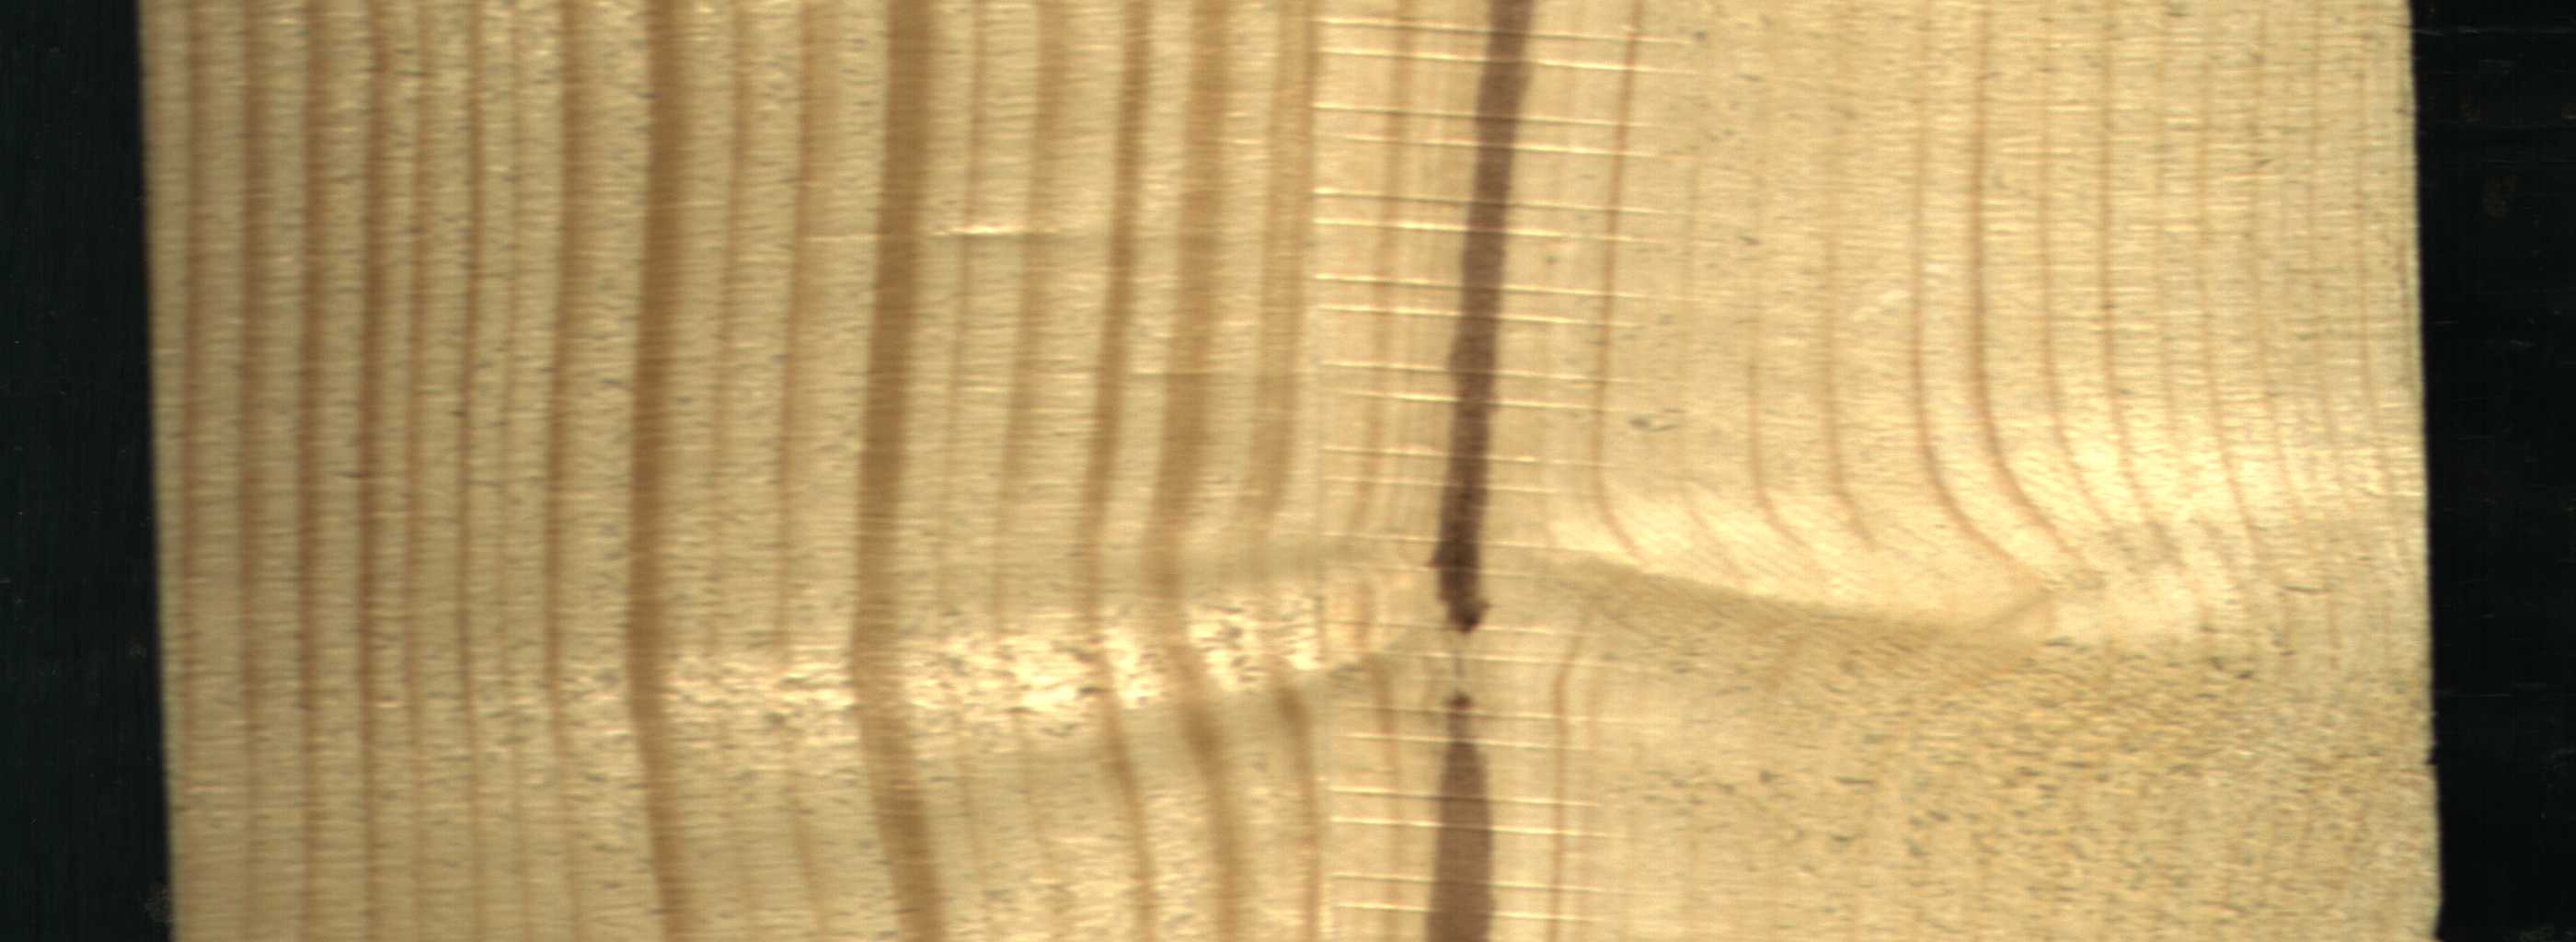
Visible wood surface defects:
Marrow
Marrow